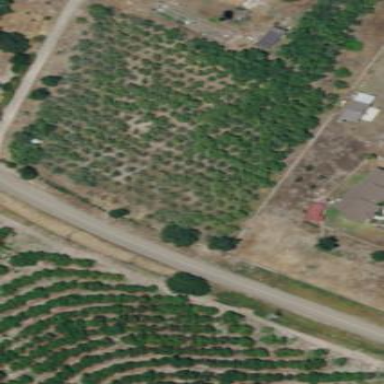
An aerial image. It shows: Orchard.